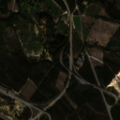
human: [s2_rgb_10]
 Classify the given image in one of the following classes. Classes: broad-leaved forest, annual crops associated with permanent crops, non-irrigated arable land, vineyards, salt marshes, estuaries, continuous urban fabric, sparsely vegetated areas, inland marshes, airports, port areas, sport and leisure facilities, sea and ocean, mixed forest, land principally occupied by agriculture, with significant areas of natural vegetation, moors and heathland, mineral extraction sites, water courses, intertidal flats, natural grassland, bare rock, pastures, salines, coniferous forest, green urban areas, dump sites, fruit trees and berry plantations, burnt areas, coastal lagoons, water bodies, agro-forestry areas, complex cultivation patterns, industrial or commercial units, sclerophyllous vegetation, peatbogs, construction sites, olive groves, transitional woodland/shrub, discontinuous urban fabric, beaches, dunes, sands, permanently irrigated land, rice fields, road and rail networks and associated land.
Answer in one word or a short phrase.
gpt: discontinuous urban fabric, road and rail networks and associated land, complex cultivation patterns, land principally occupied by agriculture, with significant areas of natural vegetation, broad-leaved forest, transitional woodland/shrub